Question: I have 5 images side by side in the center, what i'm looking for is a way to set some of them to 'visibility="gone"' and the others to realign to the center. Something like this:

And here is my layout:
'''
<RelativeLayout
android:id="@+id/relativeLayout1"
android:layout_width="match_parent"
android:layout_height="wrap_content"
android:layout_below="@+id/gameEndFirstPlayerName"
android:layout_centerHorizontal="true" >
<ImageView
android:id="@+id/imageView1"
android:layout_width="25dp"
android:layout_height="20dp"
android:layout_toRightOf="@+id/imageView2"
android:src="@drawable/star" />
<ImageView
android:id="@+id/imageView2"
android:layout_width="25dp"
android:layout_height="20dp"
android:layout_toRightOf="@+id/imageView3"
android:src="@drawable/star" />
<ImageView
android:id="@+id/imageView3"
android:layout_width="25dp"
android:layout_height="20dp"
android:layout_centerHorizontal="true"
android:src="@drawable/star" />
<ImageView
android:id="@+id/imageView4"
android:layout_width="25dp"
android:layout_height="20dp"
android:layout_toLeftOf="@+id/imageView3"
android:src="@drawable/star" />
<ImageView
android:id="@+id/imageView5"
android:layout_width="25dp"
android:layout_height="20dp"
android:layout_toLeftOf="@+id/imageView4"
android:src="@drawable/star" />
</RelativeLayout>
</RelativeLayout>
'''
Thanks for your help!
Regards Jose
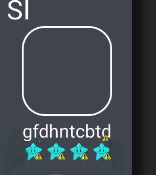
Answer: As mentioned in the comments, you can try a LinearLayout with its orientation set to "horizontal". This should allow the ImageViews to line up side by side.
You can than target each ImageView by their ID 'findViewById(R.id.imageView1);' and do something such as '.setVisibility(View.GONE);'
'''
<LinearLayout
android:id="@+id/linearLayout1"
android:layout_width="match_parent"
android:layout_height="wrap_content"
android:layout_weight="1"
android:orientation="horizontal" >
<ImageView
android:id="@+id/imageView1"
android:layout_width="25dp"
android:layout_height="20dp"
android:src="@drawable/star" />
<ImageView
android:id="@+id/imageView2"
android:layout_width="25dp"
android:layout_height="20dp"
android:src="@drawable/star" />
<ImageView
android:id="@+id/imageView3"
android:layout_width="25dp"
android:layout_height="20dp"
android:src="@drawable/star" />
<ImageView
android:id="@+id/imageView4"
android:layout_width="25dp"
android:layout_height="20dp"
android:src="@drawable/star" />
<ImageView
android:id="@+id/imageView5"
android:layout_width="25dp"
android:layout_height="20dp"
android:src="@drawable/star" />
</LinearLayout>
'''